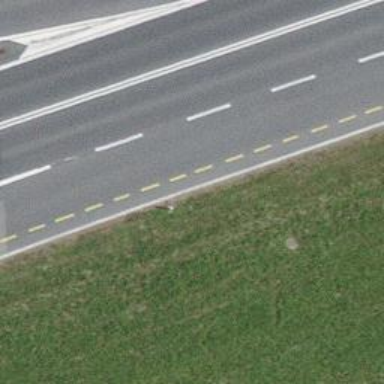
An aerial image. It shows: Road with "give way" sign.